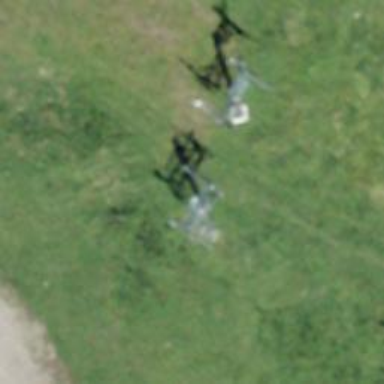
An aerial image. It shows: Pylon used for aerialway.